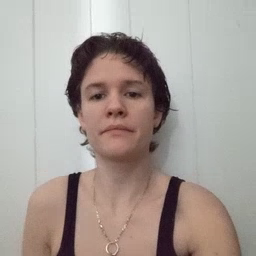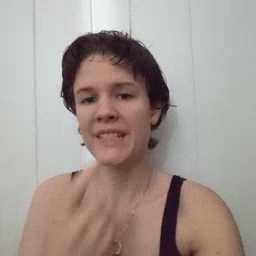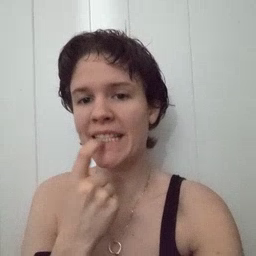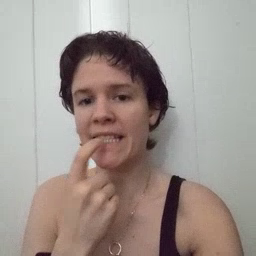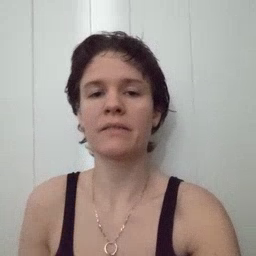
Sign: tooth